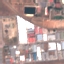
Label: Industrial